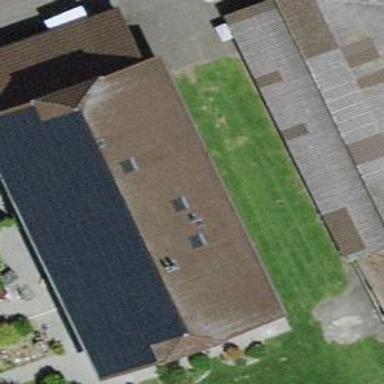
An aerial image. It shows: Farm building.